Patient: sex F, age 27
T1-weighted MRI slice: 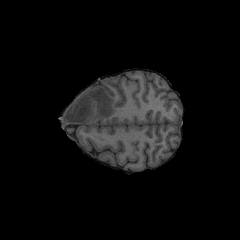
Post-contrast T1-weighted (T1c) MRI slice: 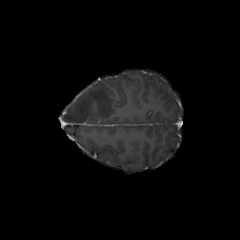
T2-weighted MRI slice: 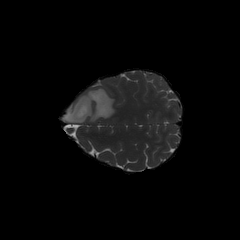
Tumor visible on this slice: yes
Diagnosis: Astrocytoma, IDH-mutant
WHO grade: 4